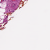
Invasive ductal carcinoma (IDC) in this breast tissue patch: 0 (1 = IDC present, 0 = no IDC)